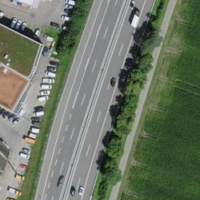
EUNIS habitat code: 57
Species observed at this site:
Cyperus esculentus